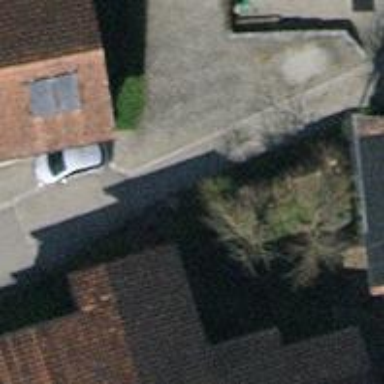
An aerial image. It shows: Residential road with asphalt surface.